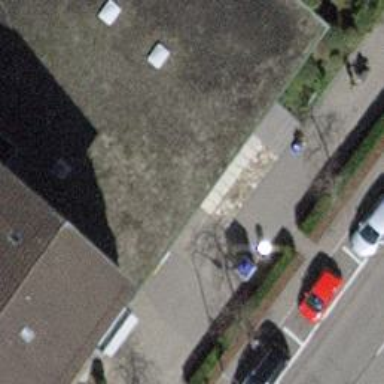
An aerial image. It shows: Post box.